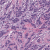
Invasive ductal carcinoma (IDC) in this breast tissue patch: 1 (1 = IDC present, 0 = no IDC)